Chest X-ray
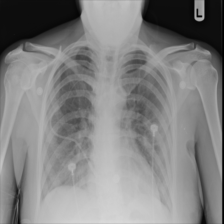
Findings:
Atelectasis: negative
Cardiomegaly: negative
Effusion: negative
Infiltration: negative
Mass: negative
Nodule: negative
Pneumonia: negative
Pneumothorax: negative
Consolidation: negative
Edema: negative
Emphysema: negative
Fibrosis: negative
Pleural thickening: negative
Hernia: negative